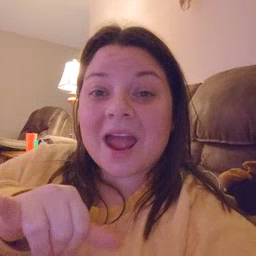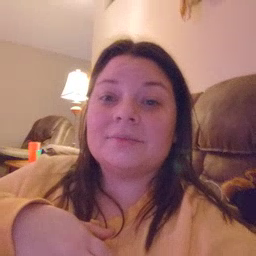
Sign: stay